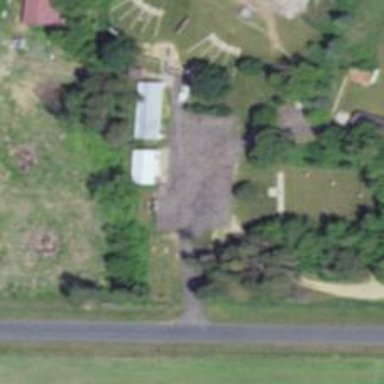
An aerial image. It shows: Sports center dedicated to archery.